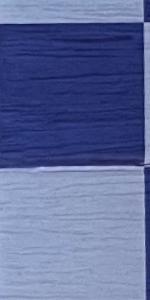
Label: Empty